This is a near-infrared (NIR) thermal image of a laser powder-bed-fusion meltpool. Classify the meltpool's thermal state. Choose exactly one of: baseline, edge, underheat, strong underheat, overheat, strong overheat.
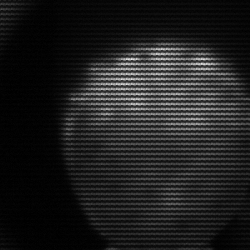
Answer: edge